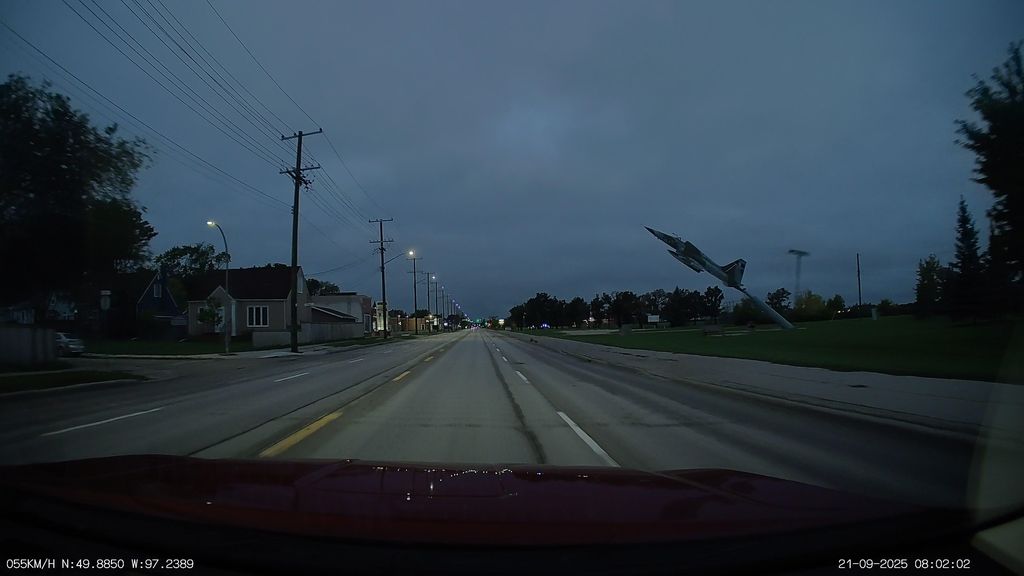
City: winnipeg